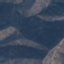
Land use / land cover class: HerbaceousVegetation